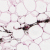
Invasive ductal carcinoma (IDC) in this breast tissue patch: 0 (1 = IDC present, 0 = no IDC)